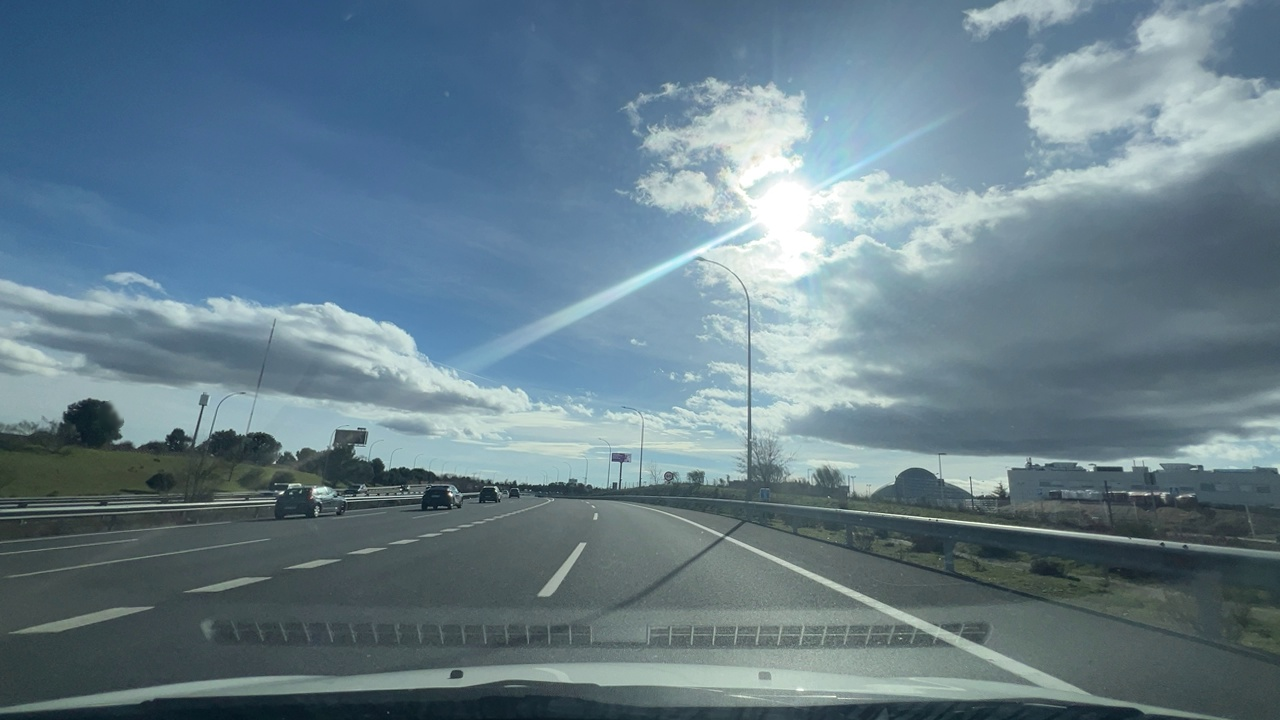
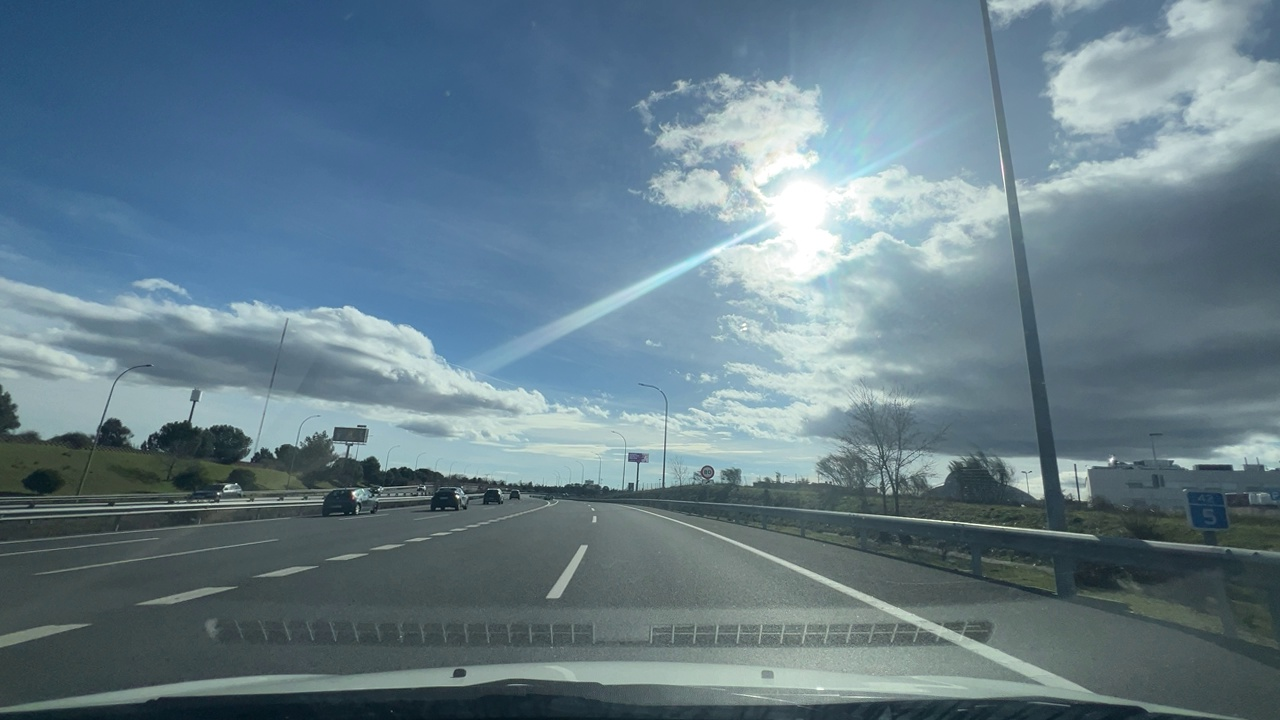
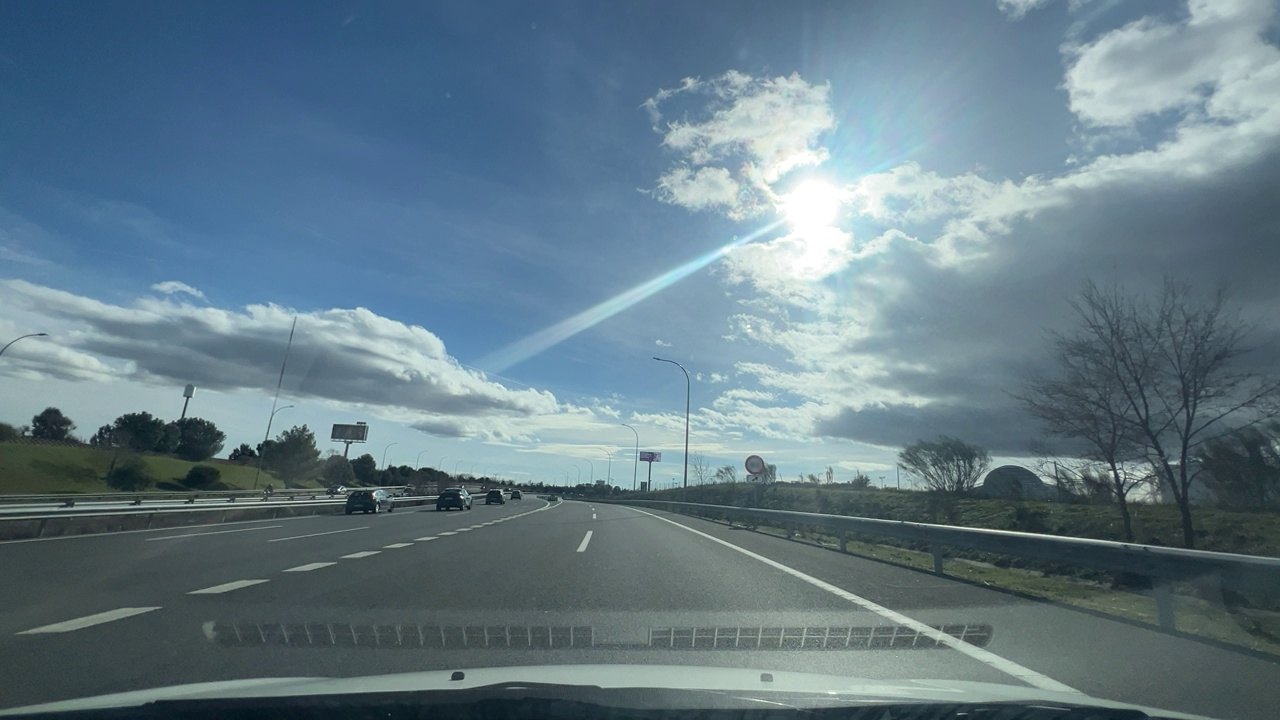
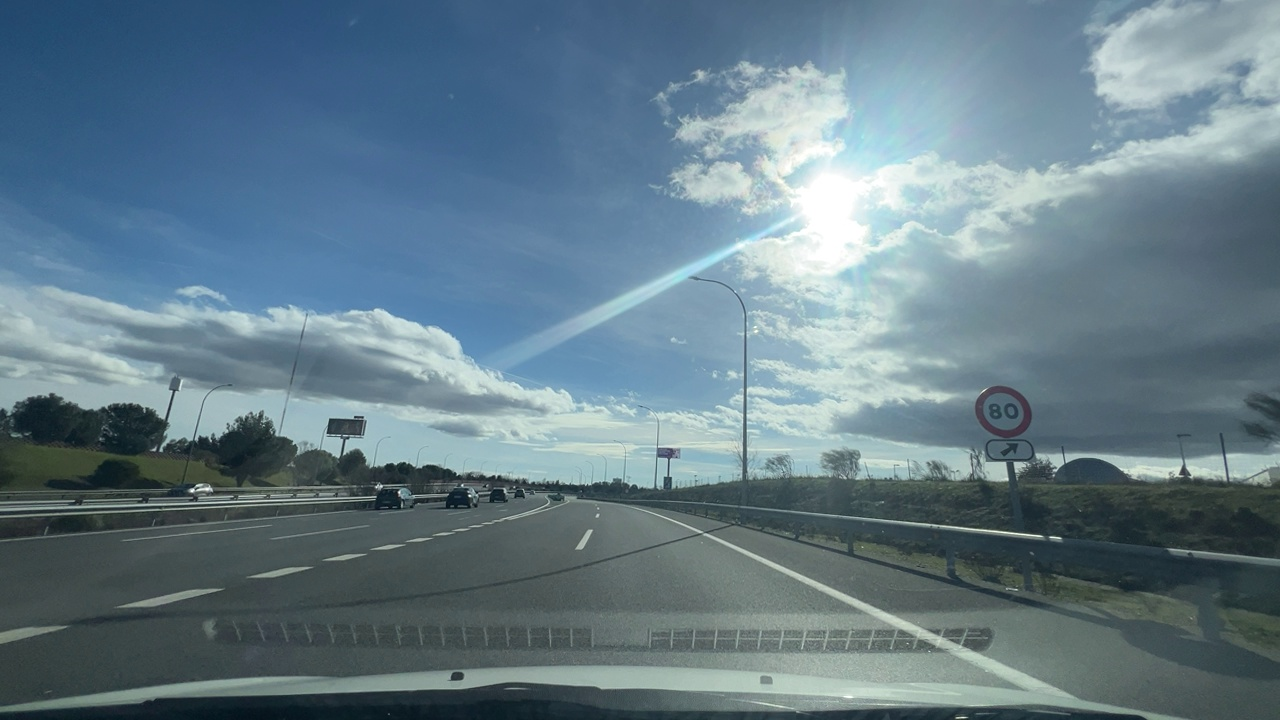
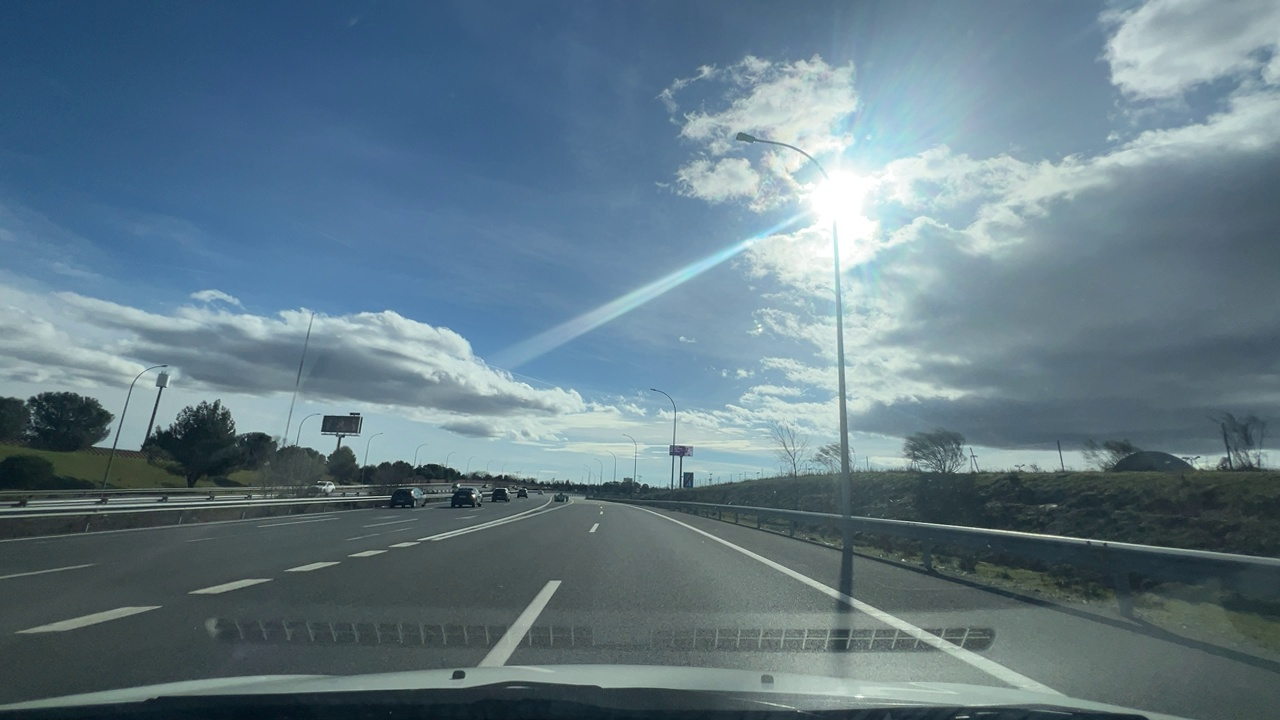
Situation: Speed limit adaptation
Question: Are multiple speed limit signs with different values visible?
Answer: No
Reasoning: only one speed limit sign is visible

Situation: Speed limit adaptation
Question: Is there a speed limit sign regulating the ego lane?
Answer: Yes
Reasoning: A speed limit sign is positioned on the roadside facing the ego direction of travel.

Situation: Speed limit adaptation
Question: What speed value is displayed on the visible speed limit sign?
Answer: 80
Reasoning: The visible speed limit sign displays 80 km/h.

Situation: Speed limit adaptation
Question: Is the ego vehicle traveling on a highway?
Answer: Yes
Reasoning: Multiple wide lanes and highway-style signage indicate a highway environment.

Situation: Speed limit adaptation
Question: Is the ego vehicle entering or exiting a highway?
Answer: Yes
Reasoning: A lane with exit arrows indicates highway exit.

Situation: Speed limit adaptation
Question: Are speed bumps, crosswalks, or construction-related obstacles present in the ego lane?
Answer: No
Reasoning: There are no objects or obstacles ahead of the ego vehicle